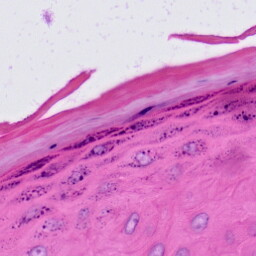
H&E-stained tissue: Skin